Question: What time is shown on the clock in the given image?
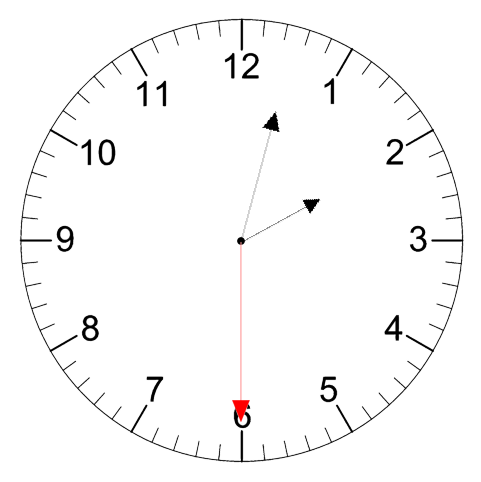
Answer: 02:02:30